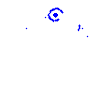
Particle: electron